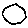
Label: circle